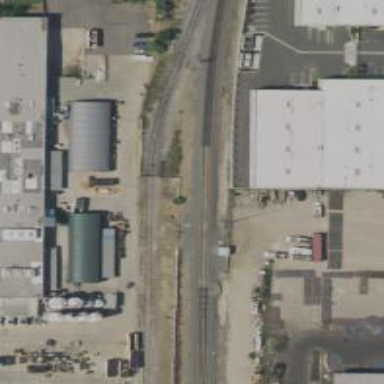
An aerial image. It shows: Railway spur junction.